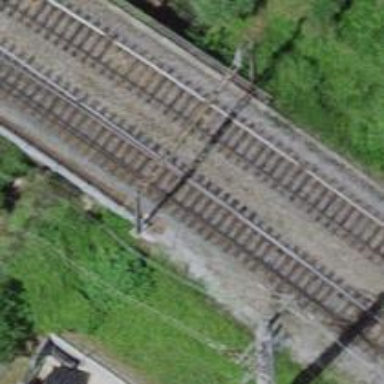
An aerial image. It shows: Railway bridge with electrified tracks and single contact line.